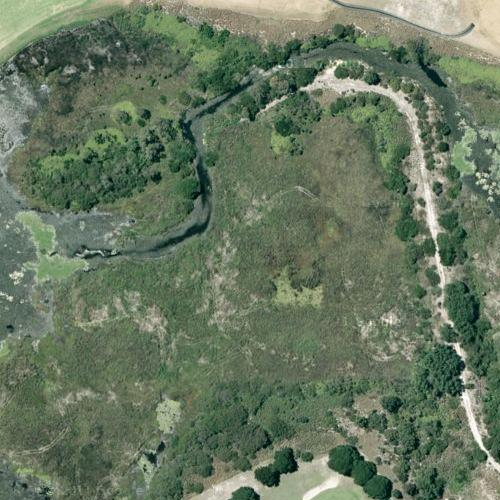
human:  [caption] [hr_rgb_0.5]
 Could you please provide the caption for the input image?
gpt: There are lots of plants on both sides of the river .

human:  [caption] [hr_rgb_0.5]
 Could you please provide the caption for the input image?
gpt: A small river flows through the dense woods .

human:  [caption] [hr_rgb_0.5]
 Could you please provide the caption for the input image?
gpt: Lots of green plants are on both banks of a small river .

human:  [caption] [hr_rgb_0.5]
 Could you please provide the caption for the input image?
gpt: A small curved river flows through the dense woods .

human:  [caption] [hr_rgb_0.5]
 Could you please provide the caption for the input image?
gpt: There is a small curved river flows through the dense woods .